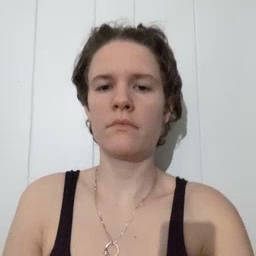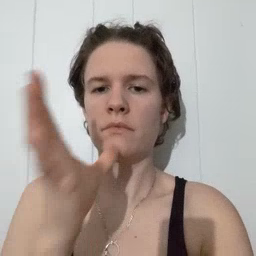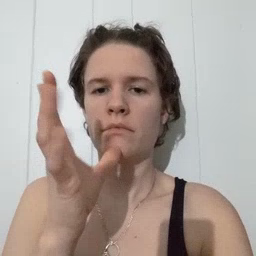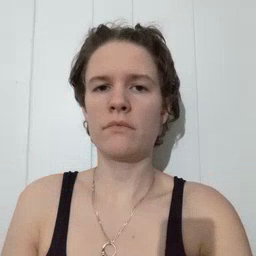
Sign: mom